Question: I have a json file containing x and y values (x is the number of steps while y are the values of the loss function). I want to plot this but i am not a programmer by profession so i am having a bit of a hard time unpacking these values first into a dataframe and then plotting it.
'''
[
{
"x": [49,99,149,199,249,299,349,399,449,499,549,599,649,699,749,799,849,899,949,999,1049,1099,1149,1199,1249,1299,1349,1399,1449,1499,1549,1599,1649,1699,1749,1799,1849,1899,1949,1999,2049,2099,2149,2199,2249,2299,2349,2399,2449,2499,2549,2599,2649,2699,2749,2799,2849,2899,2949,2999,3049,3099,3149,3199,3249,3299,3349,3399,3449,3499,3549,3599,3649,3699,3749,3799,3849,3899,3949,3999,4049,4099,4149,4199,4249,4299,4349,4399,4449,4499,4549,4599,4649,4699,4749,4799,4849,4899,4949,4999],
"y": [0.8078442215919495,0.6924954056739807,0.637282133102417,0.5666537284851074,0.4263683557510376,0.29408636689186096,0.22852952778339386,0.19844533503055573,0.19280606508255005,0.16006380319595337,0.18059080839157104,0.27476057410240173,0.16974058747291565,0.13871365785598755,0.15893904864788055,0.11171692609786987,0.09724593907594681,0.1499839723110199,0.17183662950992584,0.1576225459575653,0.12323413789272308,0.12138434499502182,0.09343212097883224,0.10920502990484238,0.11386646330356598,0.09778832644224167,0.14350709319114685,0.13651356101036072,0.15092197060585022,0.09928392618894577,0.12458140403032303,0.10494255274534225,0.10528195649385452,0.13158175349235535,0.0788651630282402,0.09537861496210098,0.08444802463054657,0.09358047693967819,0.11348600685596466,0.11421093344688416,0.13024120032787323,0.09298647195100784,0.10095459222793579,0.12882551550865173,0.06175372377038002,0.11043348163366318,0.07273056358098984,0.07597362995147705,0.07747262716293335,0.10011449456214905,0.09275206923484802,0.11640968173742294,0.07466059923171997,0.06264252215623856,0.10496743023395538,0.12706291675567627,0.07618371397256851,0.05997024476528168,0.0738396868109703,0.07691851258277893,0.04857499152421951,0.08904716372489929,0.09522826969623566,0.0718853548169136,0.06508275866508484,0.0604521669447422,0.0327882245182991,0.043644022196531296,0.0742092877626419,0.06414887309074402,0.05483072251081467,0.06133958697319031,0.05271274596452713,0.051848240196704865,0.04392067342996597,0.07057813555002213,0.051781173795461655,0.19890470802783966,0.046647973358631134,0.04351358115673065,0.06602110713720322,0.05368412658572197,0.046410009264945984,0.05693329870700836,0.05165236443281174,0.03220716118812561,0.05031270533800125,0.05368302762508392,0.048431843519210815,0.055765118449926376,0.03884245455265045,0.05483575165271759,0.027131063863635063,0.042943283915519714,0.03232723847031593,0.043425388634204865,0.03555495664477348,0.05412492901086807,0.0535135492682457,0.03369136527180672],
"type": "scattergl",
"name": "train_loss"
}
]
'''
Multiple curves which I want in the same plot:
'''
[{"x":[553,1107,1661,2215,2769,3323,3877,4431,4985],"y":[0.3421344757080078,0.21656209230422974,0.2768174707889557,0.21082060039043427,0.2538467049598694,0.24818505346775055,0.2378658652305603,0.2655095160007477,0.27708765864372253],"type":"scattergl","name":"val_loss"},{"x":[553,1107,1661,2215,2769,3323,3877,4431,4985],"y":[0.8641330599784851,0.922535240650177,0.9076007604598999,0.9262991547584534,0.9157357811927795,0.9193783402442932,0.9227780699729919,0.9205925464630127,0.9188926815986633],"type":"scattergl","name":"val_acc"},{"x":[49,99,149,199,249,299,349,399,449,499,549,599,649,699,749,799,849,899,949,999,1049,1099,1149,1199,1249,1299,1349,1399,1449,1499,1549,1599,1649,1699,1749,1799,1849,1899,1949,1999,2049,2099,2149,2199,2249,2299,2349,2399,2449,2499,2549,2599,2649,2699,2749,2799,2849,2899,2949,2999,3049,3099,3149,3199,3249,3299,3349,3399,3449,3499,3549,3599,3649,3699,3749,3799,3849,3899,3949,3999,4049,4099,4149,4199,4249,4299,4349,4399,4449,4499,4549,4599,4649,4699,4749,4799,4849,4899,4949,4999],"y":[0.8078442215919495,0.6924954056739807,0.637282133102417,0.5666537284851074,0.4263683557510376,0.29408636689186096,0.22852952778339386,0.19844533503055573,0.19280606508255005,0.16006380319595337,0.18059080839157104,0.27476057410240173,0.16974058747291565,0.13871365785598755,0.15893904864788055,0.11171692609786987,0.09724593907594681,0.1499839723110199,0.17183662950992584,0.1576225459575653,0.12323413789272308,0.12138434499502182,0.09343212097883224,0.10920502990484238,0.11386646330356598,0.09778832644224167,0.14350709319114685,0.13651356101036072,0.15092197060585022,0.09928392618894577,0.12458140403032303,0.10494255274534225,0.10528195649385452,0.13158175349235535,0.0788651630282402,0.09537861496210098,0.08444802463054657,0.09358047693967819,0.11348600685596466,0.11421093344688416,0.13024120032787323,0.09298647195100784,0.10095459222793579,0.12882551550865173,0.06175372377038002,0.11043348163366318,0.07273056358098984,0.07597362995147705,0.07747262716293335,0.10011449456214905,0.09275206923484802,0.11640968173742294,0.07466059923171997,0.06264252215623856,0.10496743023395538,0.12706291675567627,0.07618371397256851,0.05997024476528168,0.0738396868109703,0.07691851258277893,0.04857499152421951,0.08904716372489929,0.09522826969623566,0.0718853548169136,0.06508275866508484,0.0604521669447422,0.0327882245182991,0.043644022196531296,0.0742092877626419,0.06414887309074402,0.05483072251081467,0.06133958697319031,0.05271274596452713,0.051848240196704865,0.04392067342996597,0.07057813555002213,0.051781173795461655,0.19890470802783966,0.046647973358631134,0.04351358115673065,0.06602110713720322,0.05368412658572197,0.046410009264945984,0.05693329870700836,0.05165236443281174,0.03220716118812561,0.05031270533800125,0.05368302762508392,0.048431843519210815,0.055765118449926376,0.03884245455265045,0.05483575165271759,0.027131063863635063,0.042943283915519714,0.03232723847031593,0.043425388634204865,0.03555495664477348,0.05412492901086807,0.0535135492682457,0.03369136527180672],"type":"scattergl","name":"train_loss"},{"x":[49,99,149,199,249,299,349,399,449,499,549,599,649,699,749,799,849,899,949,999,1049,1099,1149,1199,1249,1299,1349,1399,1449,1499,1549,1599,1649,1699,1749,1799,1849,1899,1949,1999,2049,2099,2149,2199,2249,2299,2349,2399,2449,2499,2549,2599,2649,2699,2749,2799,2849,2899,2949,2999,3049,3099,3149,3199,3249,3299,3349,3399,3449,3499,3549,3599,3649,3699,3749,3799,3849,3899,3949,3999,4049,4099,4149,4199,4249,4299,4349,4399,4449,4499,4549,4599,4649,4699,4749,4799,4849,4899,4949,4999],"y":[0.375,0.5637500286102295,0.6387500166893005,0.706250011920929,0.8224999904632568,0.9012500047683716,0.9262499809265137,0.9350000023841858,0.9237499833106995,0.9537500143051147,0.9350000023841858,0.875,0.9212499856948853,0.949999988079071,0.9212499856948853,0.956250011920929,0.9637500047683716,0.9399999976158142,0.9350000023841858,0.9375,0.9549999833106995,0.9574999809265137,0.9642857313156128,0.9549999833106995,0.9574999809265137,0.9537500143051147,0.9462500214576721,0.9437500238418579,0.9437500238418579,0.9624999761581421,0.949999988079071,0.9637500047683716,0.9637500047683716,0.9464285969734192,0.9750000238418579,0.9637500047683716,0.9674999713897705,0.9662500023841858,0.9512500166893005,0.9599999785423279,0.9587500095367432,0.9612500071525574,0.9549999833106995,0.9524999856948853,0.9821428656578064,0.9612500071525574,0.9725000262260437,0.9700000286102295,0.9674999713897705,0.9624999761581421,0.96875,0.949999988079071,0.9700000286102295,0.9787499904632568,0.9662500023841858,0.9642857313156128,0.9725000262260437,0.981249988079071,0.9762499928474426,0.9712499976158142,0.9862499833106995,0.9637500047683716,0.9674999713897705,0.9712499976158142,0.9750000238418579,0.9800000190734863,0.9821428656578064,0.9887499809265137,0.9750000238418579,0.9837499856948853,0.9787499904632568,0.9787499904632568,0.9850000143051147,0.9775000214576721,0.9850000143051147,0.9762499928474426,0.981249988079071,0.9464285969734192,0.9862499833106995,0.9850000143051147,0.9762499928474426,0.9825000166893005,0.9862499833106995,0.9862499833106995,0.9800000190734863,0.9925000071525574,0.9837499856948853,0.9825000166893005,0.9821428656578064,0.9787499904632568,0.9862499833106995,0.9825000166893005,0.9887499809265137,0.9887499809265137,0.9900000095367432,0.9862499833106995,0.9887499809265137,0.9825000166893005,0.9825000166893005,0.9642857313156128],"type":"scattergl","name":"train_acc"}]
'''
The plot should look something like this:

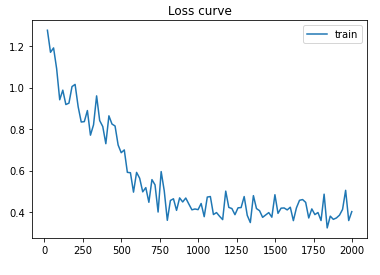
Answer: - 'json'- 'pandas''matplotlib''seaborn''matplotlib'- <URL>- 'python 3.10''pandas 1.5.0''matplotlib 3.5.2''seaborn 0.12.0'
'''
import pandas as pd
import seaborn as sns
# load the data from the file
df = pd.read_json('data/test.json')
# each row of x and y is a list; explode the values in the lists to separate rows
df = df.explode(['x', 'y'], ignore_index=True)
# the easiest option is to use seaborn, which is an api for matplotlib
g = sns.relplot(kind='line', data=df, x='x', y='y', hue='name', marker='.')
'''
<URL>
- <URL>
'''
import matplotlib.pyplot as plt
# create the figure
fig, ax = plt.subplots(figsize=(8, 6))
# plot
sns.lineplot(data=df, x='x', y='y', hue='name', marker='.', ax=ax)
# move the legend if desired
_ = ax.legend(bbox_to_anchor=(1, 0.5), loc='center left', frameon=False)
'''
- <URL>
'''
import matplotlib.pyplot as plt
# create the figure
fig, ax = plt.subplots(figsize=(8, 6))
# iterate through each data group by 'name'
for name, data in df.groupby('name'):
# plot the dataframe
data.plot(x='x', y='y', marker='.', label=name, ax=ax)
# move the legend as desired
_ = ax.legend(bbox_to_anchor=(1, 0.5), loc='center left', frameon=False)
'''
<URL>
### display(df.head())
'''
x y type name
0 553 0.342134 scattergl val_loss
1 1107 0.216562 scattergl val_loss
2 1661 0.276817 scattergl val_loss
3 2215 0.210821 scattergl val_loss
4 2769 0.253847 scattergl val_loss
'''
### display(df.tail())
'''
x y type name
213 4799 0.98625 scattergl train_acc
214 4849 0.98875 scattergl train_acc
215 4899 0.9825 scattergl train_acc
216 4949 0.9825 scattergl train_acc
217 4999 0.964286 scattergl train_acc
'''
### test.json
'''
[{
"x": [553, 1107, 1661, 2215, 2769, 3323, 3877, 4431, 4985],
"y": [0.3421344757080078, 0.21656209230422974, 0.2768174707889557, 0.21082060039043427, 0.2538467049598694, 0.24818505346775055, 0.2378658652305603, 0.2655095160007477, 0.27708765864372253],
"type": "scattergl",
"name": "val_loss"
}, {
"x": [553, 1107, 1661, 2215, 2769, 3323, 3877, 4431, 4985],
"y": [0.8641330599784851, 0.922535240650177, 0.9076007604598999, 0.9262991547584534, 0.9157357811927795, 0.9193783402442932, 0.9227780699729919, 0.9205925464630127, 0.9188926815986633],
"type": "scattergl",
"name": "val_acc"
}, {
"x": [49, 99, 149, 199, 249, 299, 349, 399, 449, 499, 549, 599, 649, 699, 749, 799, 849, 899, 949, 999, 1049, 1099, 1149, 1199, 1249, 1299, 1349, 1399, 1449, 1499, 1549, 1599, 1649, 1699, 1749, 1799, 1849, 1899, 1949, 1999, 2049, 2099, 2149, 2199, 2249, 2299, 2349, 2399, 2449, 2499, 2549, 2599, 2649, 2699, 2749, 2799, 2849, 2899, 2949, 2999, 3049, 3099, 3149, 3199, 3249, 3299, 3349, 3399, 3449, 3499, 3549, 3599, 3649, 3699, 3749, 3799, 3849, 3899, 3949, 3999, 4049, 4099, 4149, 4199, 4249, 4299, 4349, 4399, 4449, 4499, 4549, 4599, 4649, 4699, 4749, 4799, 4849, 4899, 4949, 4999],
"y": [0.8078442215919495, 0.6924954056739807, 0.637282133102417, 0.5666537284851074, 0.4263683557510376, 0.29408636689186096, 0.22852952778339386, 0.19844533503055573, 0.19280606508255005, 0.16006380319595337, 0.18059080839157104, 0.27476057410240173, 0.16974058747291565, 0.13871365785598755, 0.15893904864788055, 0.11171692609786987, 0.09724593907594681, 0.1499839723110199, 0.17183662950992584, 0.1576225459575653, 0.12323413789272308, 0.12138434499502182, 0.09343212097883224, 0.10920502990484238, 0.11386646330356598, 0.09778832644224167, 0.14350709319114685, 0.13651356101036072, 0.15092197060585022, 0.09928392618894577, 0.12458140403032303, 0.10494255274534225, 0.10528195649385452, 0.13158175349235535, 0.0788651630282402, 0.09537861496210098, 0.08444802463054657, 0.09358047693967819, 0.11348600685596466, 0.11421093344688416, 0.13024120032787323, 0.09298647195100784, 0.10095459222793579, 0.12882551550865173, 0.06175372377038002, 0.11043348163366318, 0.07273056358098984, 0.07597362995147705, 0.07747262716293335, 0.10011449456214905, 0.09275206923484802, 0.11640968173742294, 0.07466059923171997, 0.06264252215623856, 0.10496743023395538, 0.12706291675567627, 0.07618371397256851, 0.05997024476528168, 0.0738396868109703, 0.07691851258277893, 0.04857499152421951, 0.08904716372489929, 0.09522826969623566, 0.0718853548169136, 0.06508275866508484, 0.0604521669447422, 0.0327882245182991, 0.043644022196531296, 0.0742092877626419, 0.06414887309074402, 0.05483072251081467, 0.06133958697319031, 0.05271274596452713, 0.051848240196704865, 0.04392067342996597, 0.07057813555002213, 0.051781173795461655, 0.19890470802783966, 0.046647973358631134, 0.04351358115673065, 0.06602110713720322, 0.05368412658572197, 0.046410009264945984, 0.05693329870700836, 0.05165236443281174, 0.03220716118812561, 0.05031270533800125, 0.05368302762508392, 0.048431843519210815, 0.055765118449926376, 0.03884245455265045, 0.05483575165271759, 0.027131063863635063, 0.042943283915519714, 0.03232723847031593, 0.043425388634204865, 0.03555495664477348, 0.05412492901086807, 0.0535135492682457, 0.03369136527180672],
"type": "scattergl",
"name": "train_loss"
}, {
"x": [49, 99, 149, 199, 249, 299, 349, 399, 449, 499, 549, 599, 649, 699, 749, 799, 849, 899, 949, 999, 1049, 1099, 1149, 1199, 1249, 1299, 1349, 1399, 1449, 1499, 1549, 1599, 1649, 1699, 1749, 1799, 1849, 1899, 1949, 1999, 2049, 2099, 2149, 2199, 2249, 2299, 2349, 2399, 2449, 2499, 2549, 2599, 2649, 2699, 2749, 2799, 2849, 2899, 2949, 2999, 3049, 3099, 3149, 3199, 3249, 3299, 3349, 3399, 3449, 3499, 3549, 3599, 3649, 3699, 3749, 3799, 3849, 3899, 3949, 3999, 4049, 4099, 4149, 4199, 4249, 4299, 4349, 4399, 4449, 4499, 4549, 4599, 4649, 4699, 4749, 4799, 4849, 4899, 4949, 4999],
"y": [0.375, 0.5637500286102295, 0.6387500166893005, 0.706250011920929, 0.8224999904632568, 0.9012500047683716, 0.9262499809265137, 0.9350000023841858, 0.9237499833106995, 0.9537500143051147, 0.9350000023841858, 0.875, 0.9212499856948853, 0.949999988079071, 0.9212499856948853, 0.956250011920929, 0.9637500047683716, 0.9399999976158142, 0.9350000023841858, 0.9375, 0.9549999833106995, 0.9574999809265137, 0.9642857313156128, 0.9549999833106995, 0.9574999809265137, 0.9537500143051147, 0.9462500214576721, 0.9437500238418579, 0.9437500238418579, 0.9624999761581421, 0.949999988079071, 0.9637500047683716, 0.9637500047683716, 0.9464285969734192, 0.9750000238418579, 0.9637500047683716, 0.9674999713897705, 0.9662500023841858, 0.9512500166893005, 0.9599999785423279, 0.9587500095367432, 0.9612500071525574, 0.9549999833106995, 0.9524999856948853, 0.9821428656578064, 0.9612500071525574, 0.9725000262260437, 0.9700000286102295, 0.9674999713897705, 0.9624999761581421, 0.96875, 0.949999988079071, 0.9700000286102295, 0.9787499904632568, 0.9662500023841858, 0.9642857313156128, 0.9725000262260437, 0.981249988079071, 0.9762499928474426, 0.9712499976158142, 0.9862499833106995, 0.9637500047683716, 0.9674999713897705, 0.9712499976158142, 0.9750000238418579, 0.9800000190734863, 0.9821428656578064, 0.9887499809265137, 0.9750000238418579, 0.9837499856948853, 0.9787499904632568, 0.9787499904632568, 0.9850000143051147, 0.9775000214576721, 0.9850000143051147, 0.9762499928474426, 0.981249988079071, 0.9464285969734192, 0.9862499833106995, 0.9850000143051147, 0.9762499928474426, 0.9825000166893005, 0.9862499833106995, 0.9862499833106995, 0.9800000190734863, 0.9925000071525574, 0.9837499856948853, 0.9825000166893005, 0.9821428656578064, 0.9787499904632568, 0.9862499833106995, 0.9825000166893005, 0.9887499809265137, 0.9887499809265137, 0.9900000095367432, 0.9862499833106995, 0.9887499809265137, 0.9825000166893005, 0.9825000166893005, 0.9642857313156128],
"type": "scattergl",
"name": "train_acc"
}
]
'''